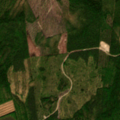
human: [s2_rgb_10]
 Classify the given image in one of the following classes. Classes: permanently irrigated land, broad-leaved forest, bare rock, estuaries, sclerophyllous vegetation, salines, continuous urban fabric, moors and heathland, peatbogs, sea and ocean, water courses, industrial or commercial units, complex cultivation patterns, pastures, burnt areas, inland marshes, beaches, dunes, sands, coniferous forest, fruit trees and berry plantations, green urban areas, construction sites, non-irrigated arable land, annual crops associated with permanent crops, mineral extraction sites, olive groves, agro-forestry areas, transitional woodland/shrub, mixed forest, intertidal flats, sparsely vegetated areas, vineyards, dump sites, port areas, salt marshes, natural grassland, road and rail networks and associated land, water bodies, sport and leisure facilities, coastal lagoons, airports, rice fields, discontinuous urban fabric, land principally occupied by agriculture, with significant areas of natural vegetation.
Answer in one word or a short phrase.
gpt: mixed forest, transitional woodland/shrub